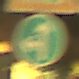
Verkehrszeichen: VorgeschriebeneFahrtrichtungGeradeausOderLinks
Zusatzzeichen oben: Arbeitsstelle
Umgebung: Outdoor, Suburban
Tageszeit: Night
Wetter: Clear
Licht: Artificial
Jahreszeit: NotSpecified
Kontrast: HighContrast